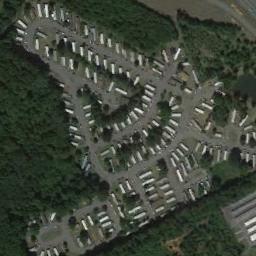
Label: mobile_home_park